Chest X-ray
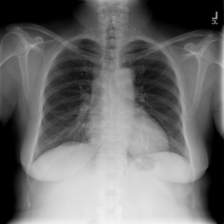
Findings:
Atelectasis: negative
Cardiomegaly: negative
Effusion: negative
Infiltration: negative
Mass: negative
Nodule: positive
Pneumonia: negative
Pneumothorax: negative
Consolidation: negative
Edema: negative
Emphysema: negative
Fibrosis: negative
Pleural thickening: negative
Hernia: negative